Interaction volume radius: 10 \u00c5
Interaction volume height: 15 \u00c5
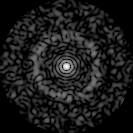
Disorder parameter: 0.8207